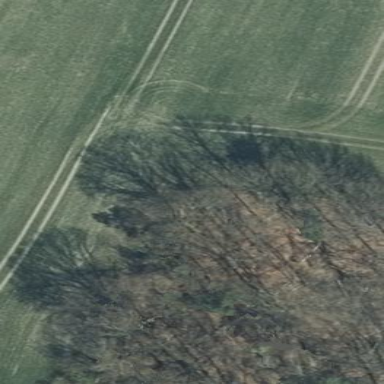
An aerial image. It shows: Mixed woodland with various types of leaves.